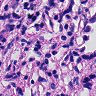
Metastatic tissue present: yes